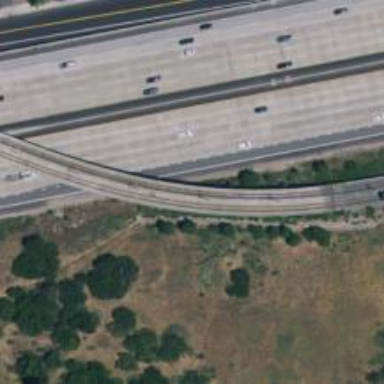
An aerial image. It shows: Light rail bridge with electrified contact line.